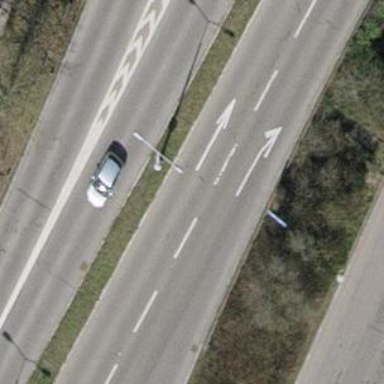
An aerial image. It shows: Asphalt road classified as tertiary.